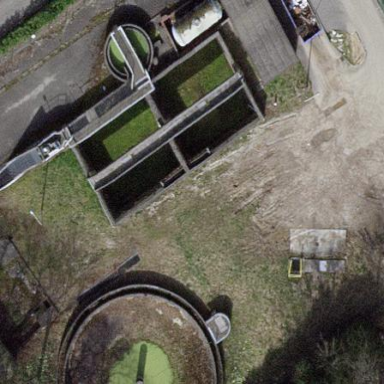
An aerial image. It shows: Wastewater plant.